Question: I'm building an app which will display a list of buttons in 2D grid, similar to <URL>
The challenge is to tell which button (in terms of i, j) was clicked in the 'buttonClick' event handler.
My initial thought was to make the button name include a string representation of the i,j (e.g. 'button_2_3'), but it is not possible to specify the name using '{binding ...}'.
It is possible to use the button label ('button.content'), as the application requirement are to display non-unique labels on the buttons (the buttons label represent the piece on the cell, similar to chess, where the 'Q' label indicate the queens position).
The best alternative seems to store a representation of the row/column in the CommandParameter attribute of the button.
My Question: How to populate the CommandParameter of each button in such a way that it will be simple to extract the (i, j) of the clicked button ? Is there a better alternative to attach user defined data to a button ?
From: <URL>
'''
<Window.Resources>
<DataTemplate x:Key="DataTemplate_Level2">
<Button Content="{Binding}" Height="40" Width="50" Margin="4,4,4,4" click="buttonClick"/>
</DataTemplate>
<DataTemplate x:Key="DataTemplate_Level1">
<ItemsControl ItemsSource="{Binding}" ItemTemplate="{DynamicResource DataTemplate_Level2}">
<ItemsControl.ItemsPanel>
<ItemsPanelTemplate>
<StackPanel Orientation="Horizontal"/>
</ItemsPanelTemplate>
</ItemsControl.ItemsPanel>
</ItemsControl>
</DataTemplate>
'''
And
'''
public Window1()
{
List<List<int>> lsts = new List<List<int>>();
for (int i = 0; i < 5; i++)
{
lsts.Add(new List<int>());
for (int j = 0; j < 5; j++)
{
lsts[i].Add(i * 10 + j);
}
}
InitializeComponent();
lst.ItemsSource = lsts;
}
private void buttonClick(object sender, EventArgs e)
{
//do something or...
Button clicked = (Button) sender;
MessageBox.Show("Button's name is: " + clicked.Name);
}
'''

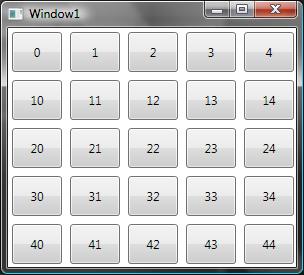
Answer: You may bind the Button's Tag property
'''
<Button Tag="{Binding}" .../>
'''
and use it in a Clicked handler like this:
'''
private void Button_Click(object sender, RoutedEventArgs e)
{
int value = (int)((Button)sender).Tag;
int row = value / 10;
int column = value % 10;
Debug.WriteLine("Clicked row {0}, column {1}", row, column);
}
'''
---
It may also be simpler to use a single ItemsControl with a UniformGrid as ItemsPanel:
'''
<ItemsControl ItemsSource="{Binding}"
HorizontalAlignment="Left" VerticalAlignment="Top">
<ItemsControl.ItemsPanel>
<ItemsPanelTemplate>
<UniformGrid Columns="5"/>
</ItemsPanelTemplate>
</ItemsControl.ItemsPanel>
<ItemsControl.ItemTemplate>
<DataTemplate>
<Button Content="{Binding}" Tag="{Binding}"
Height="40" Width="50" Margin="4" Click="Button_Click"/>
</DataTemplate>
</ItemsControl.ItemTemplate>
</ItemsControl>
'''
and bind its ItemsSource to a 'List<int>':
'''
public MainWindow()
{
InitializeComponent();
var list = new List<int>();
for (int i = 0; i < 5; i++)
{
list.AddRange(Enumerable.Range(i * 10, 5));
}
DataContext = list;
}
'''